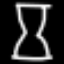
Label: hourglass